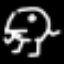
Label: frog